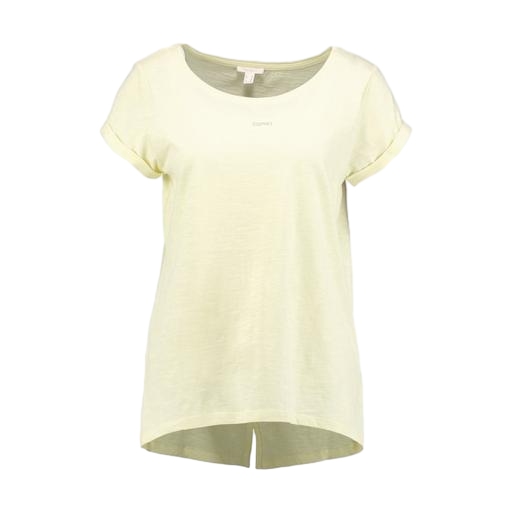
yellow high-low t-shirt, light yellow tee, yellow scoop tee, white background